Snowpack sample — Buffalo Mountain, Silverthorne, Colorado, USA (2/22/26, 2:02 PM MST)
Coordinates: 39.622, -106.113
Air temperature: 33 °F
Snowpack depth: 63 cm
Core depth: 10 cm
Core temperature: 32 °F
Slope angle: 11°, slope face: 116°
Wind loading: low
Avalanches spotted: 0
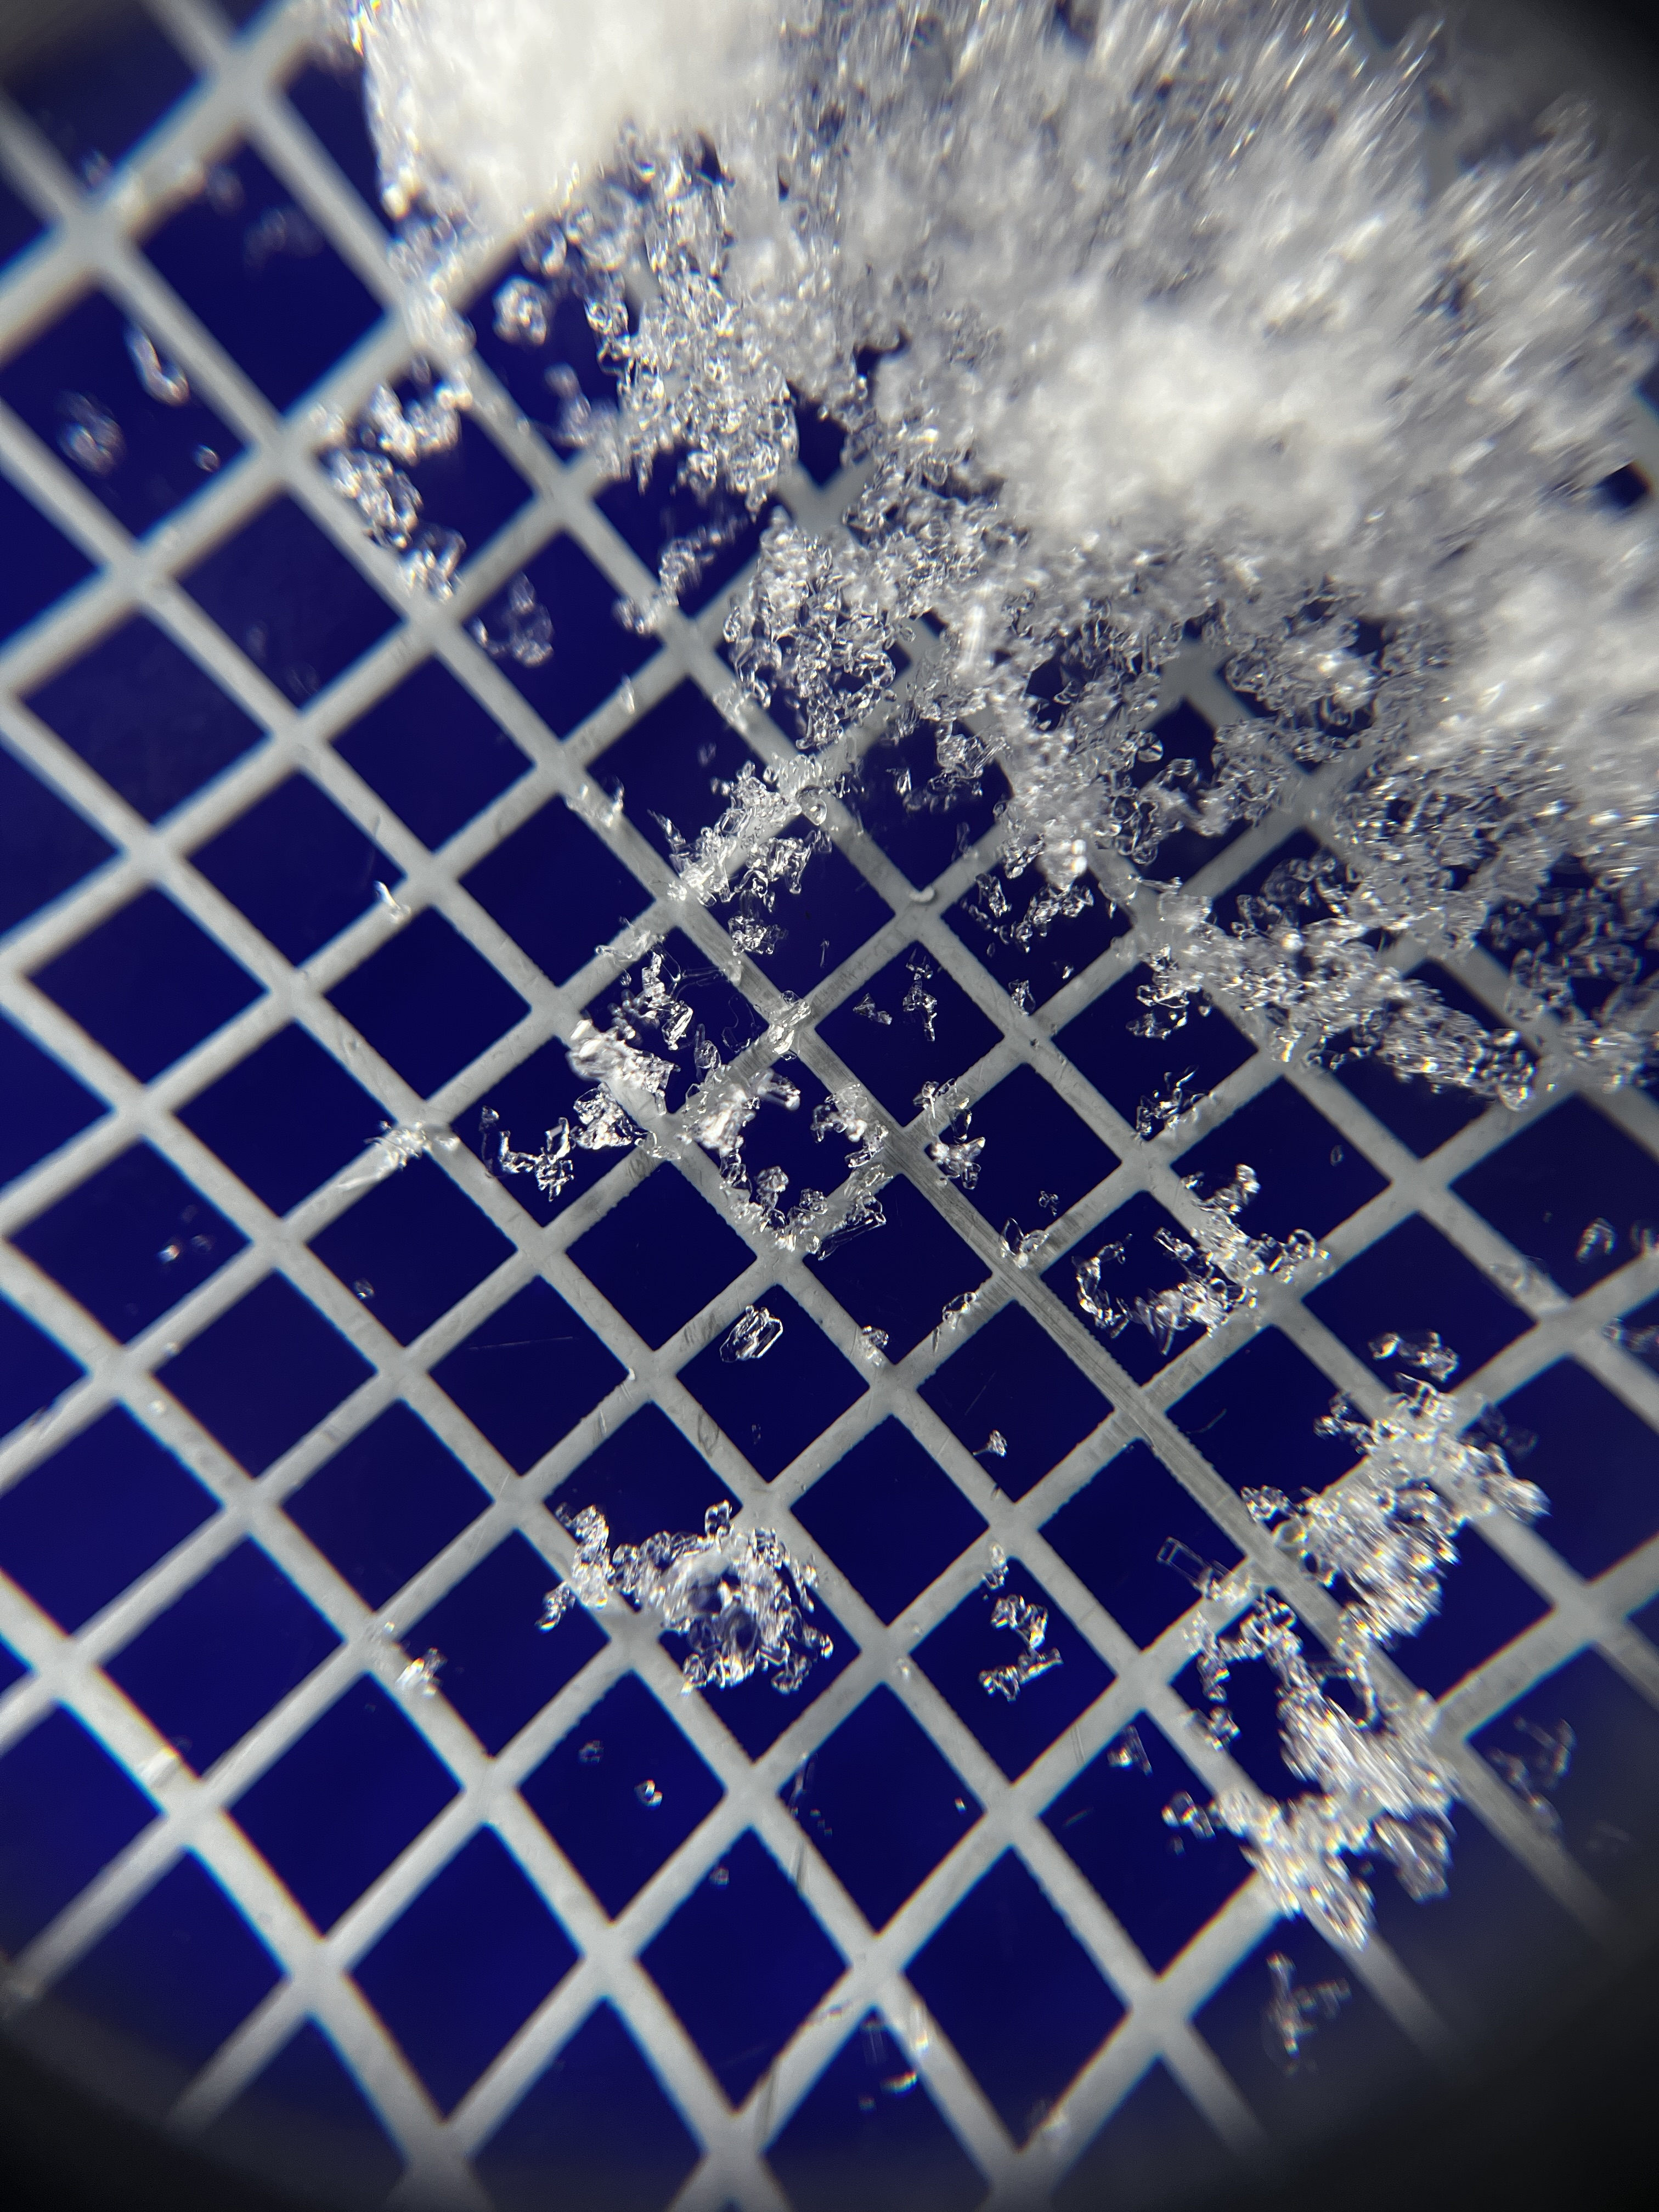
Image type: magnified_profile
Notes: In a firebreak similar to site 1, minimal wind loading with no spotted avalanches (not many faces in view though)